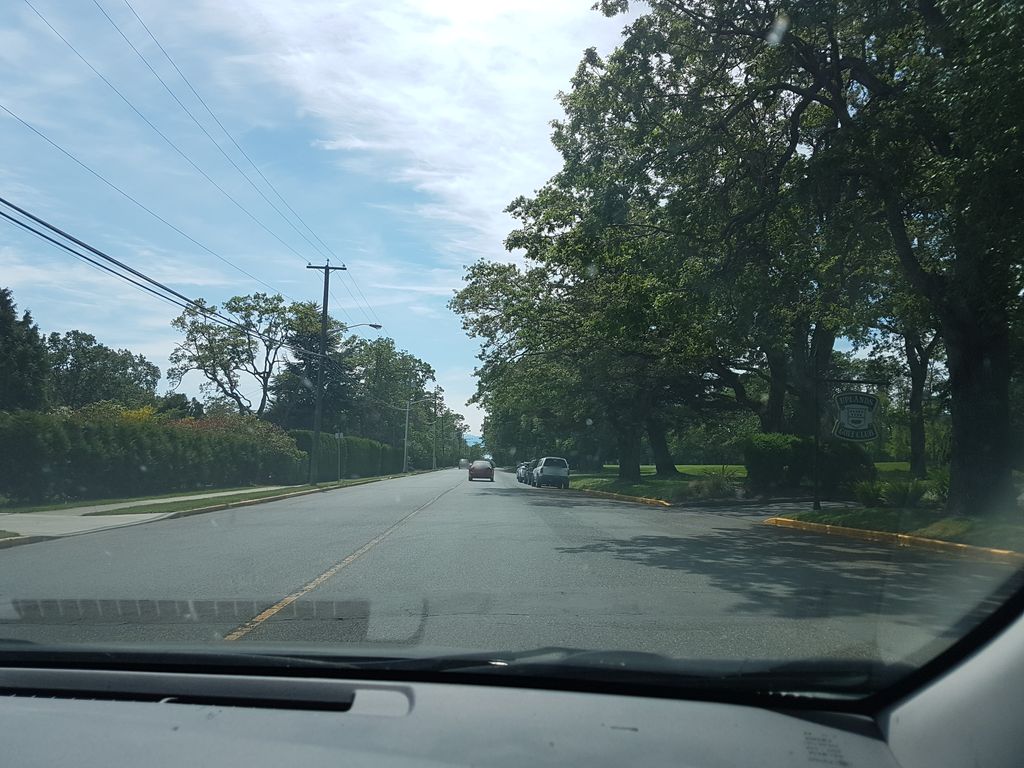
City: victoria